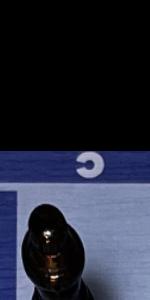
Label: Empty